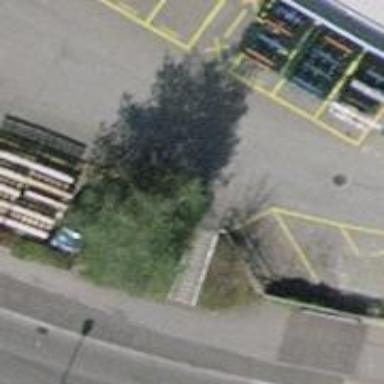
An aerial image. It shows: Concrete steps.